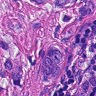
Metastatic tissue present: yes